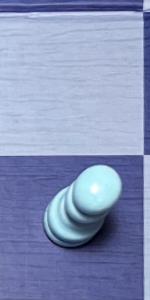
Label: Pawn_White